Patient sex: M
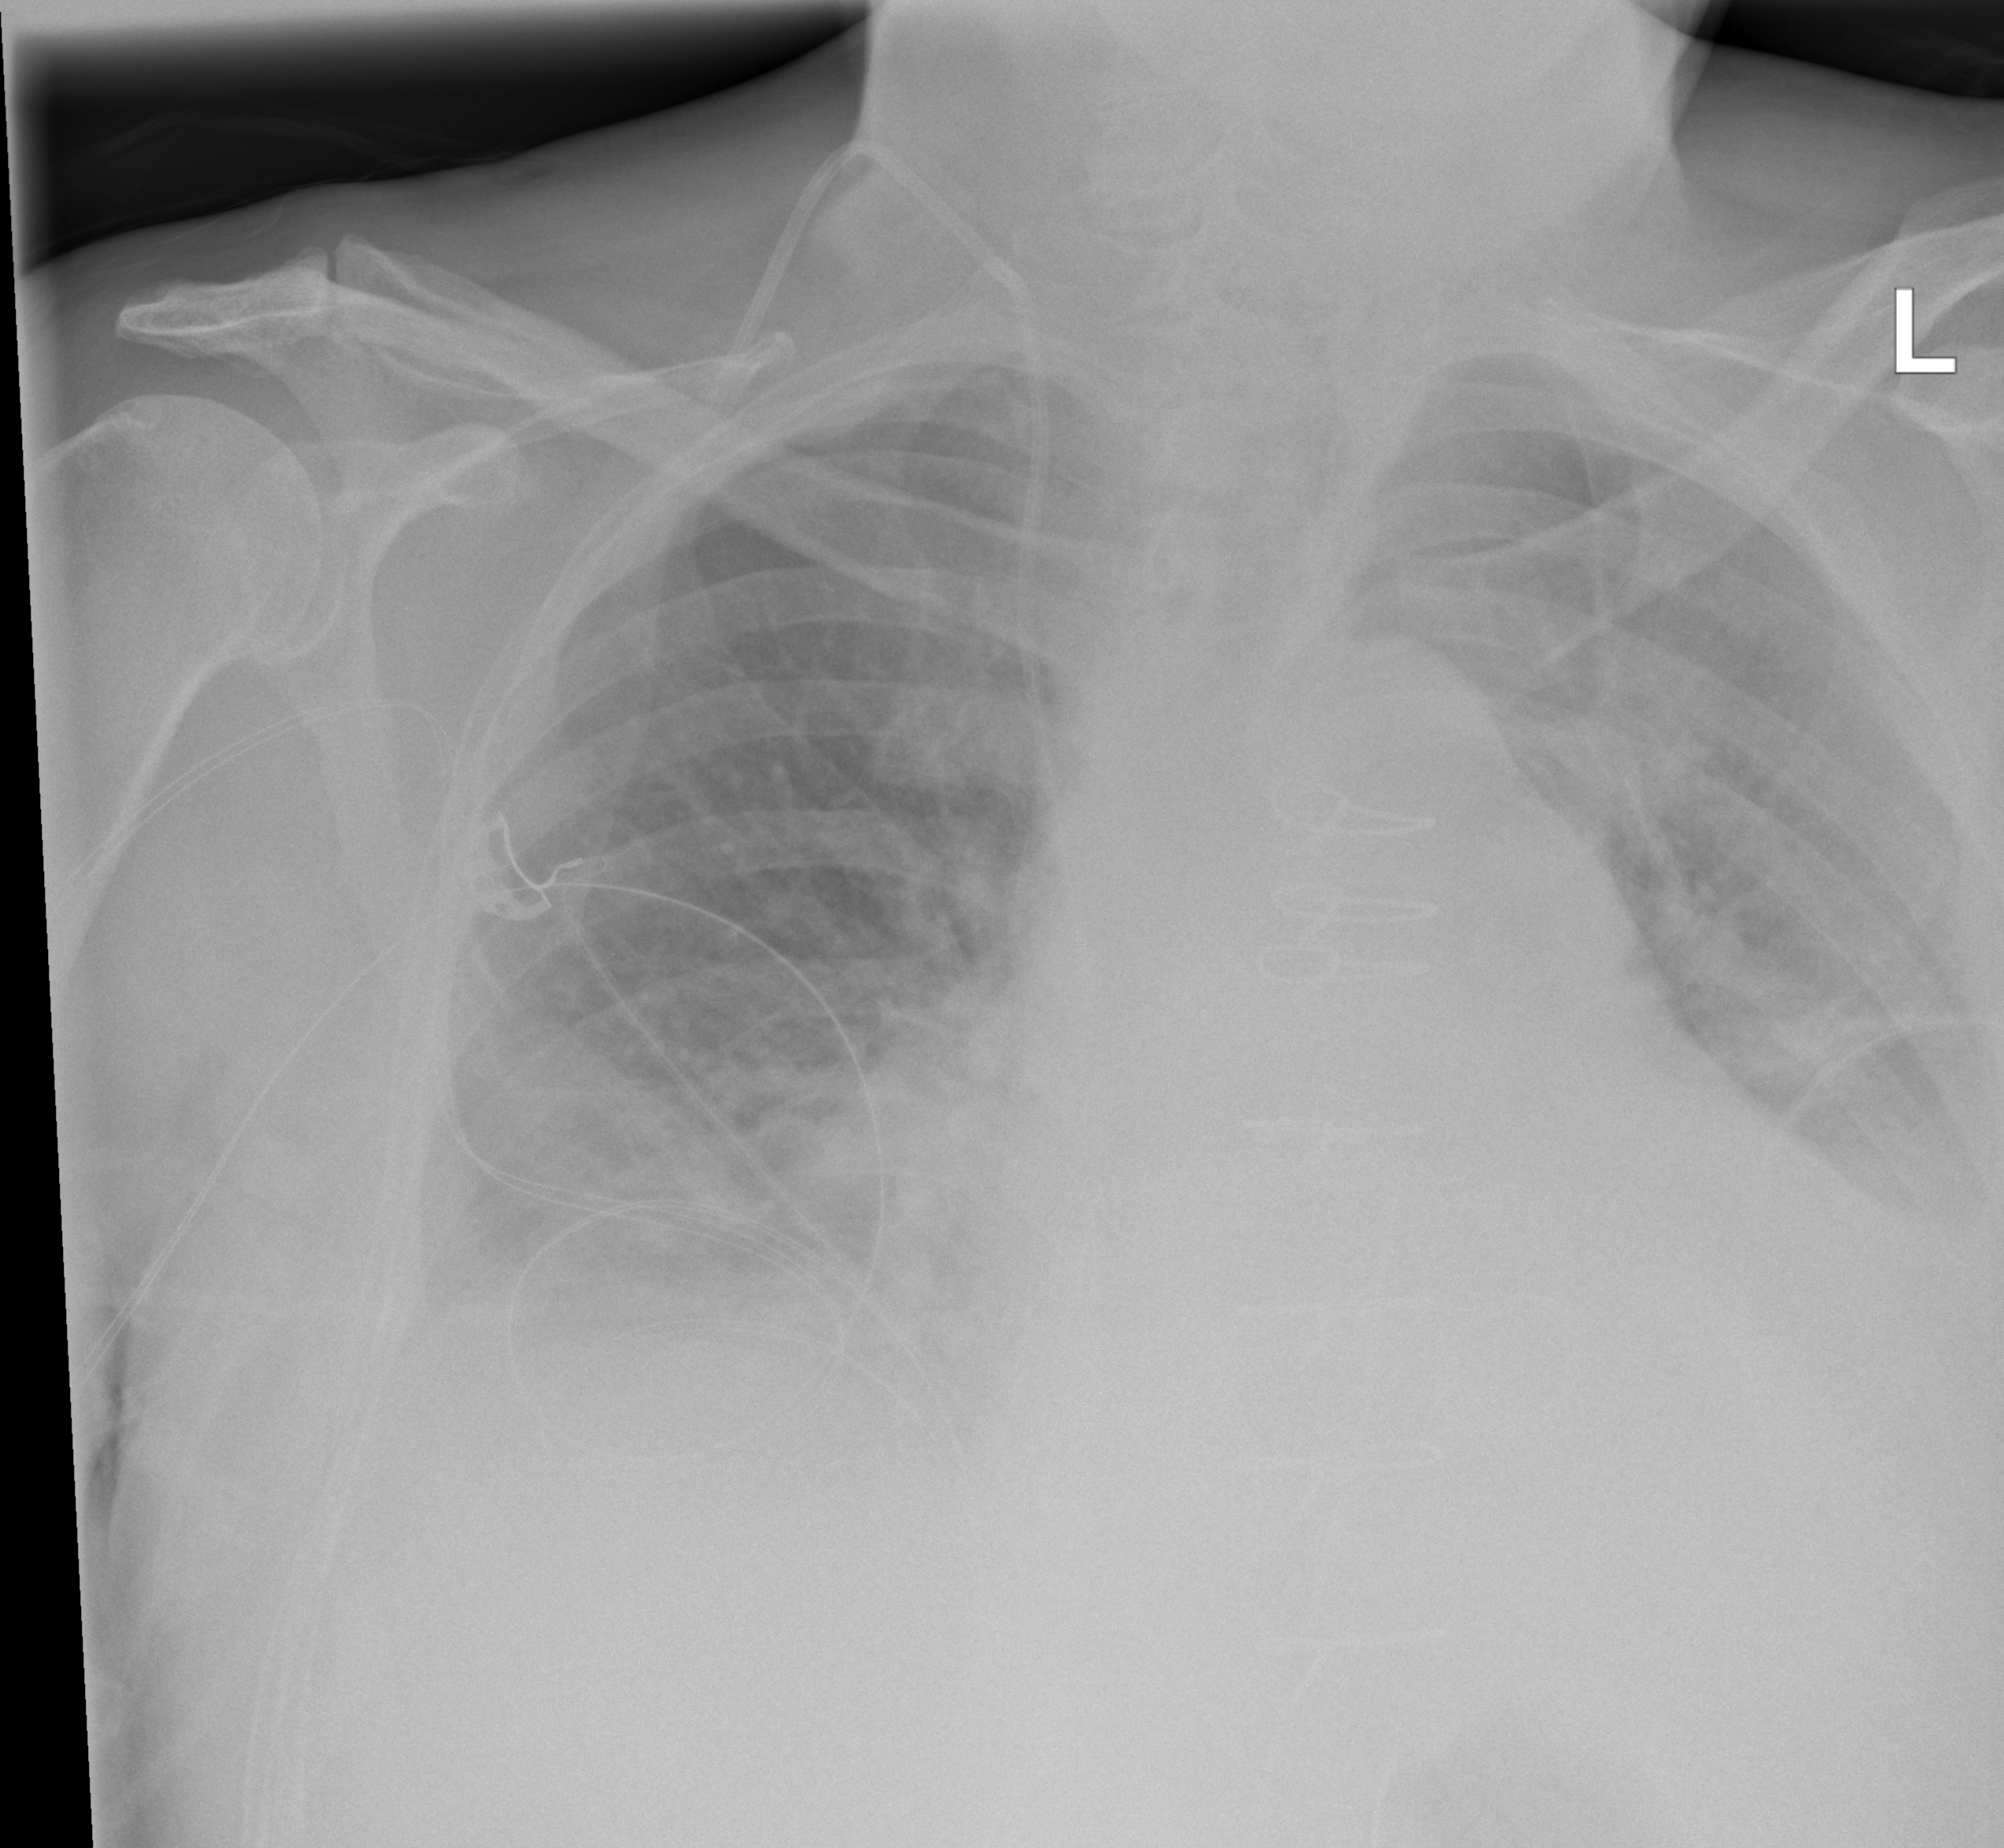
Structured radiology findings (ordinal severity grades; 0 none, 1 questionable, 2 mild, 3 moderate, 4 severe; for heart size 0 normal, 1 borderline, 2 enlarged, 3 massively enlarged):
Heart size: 2
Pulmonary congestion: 2
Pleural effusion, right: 1
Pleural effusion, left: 2
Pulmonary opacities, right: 2
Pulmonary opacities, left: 0
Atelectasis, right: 2
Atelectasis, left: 2